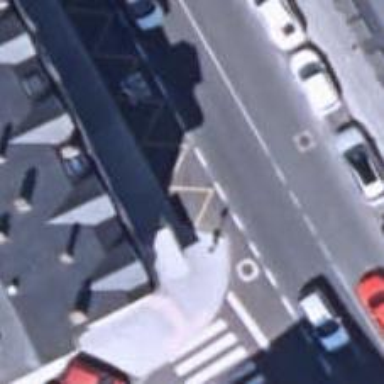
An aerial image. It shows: Bus stop with sheltered platform for public transport.